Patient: sex M, age 28
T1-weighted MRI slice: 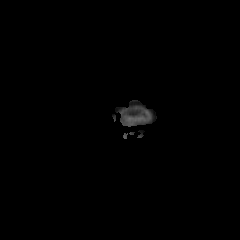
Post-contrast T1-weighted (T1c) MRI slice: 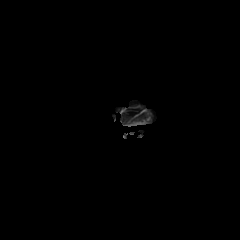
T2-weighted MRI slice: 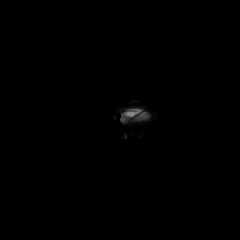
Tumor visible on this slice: no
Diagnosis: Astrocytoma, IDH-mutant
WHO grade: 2